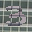
Label: 3